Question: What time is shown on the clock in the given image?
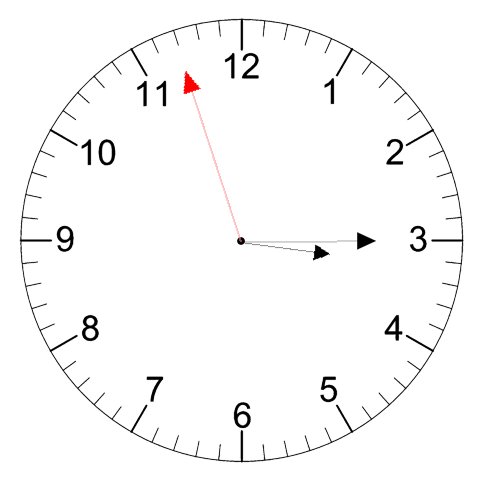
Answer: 03:14:57